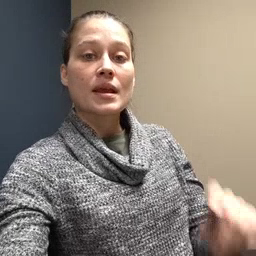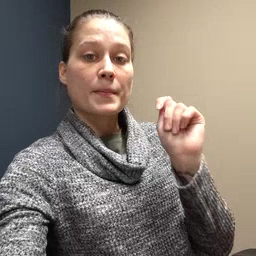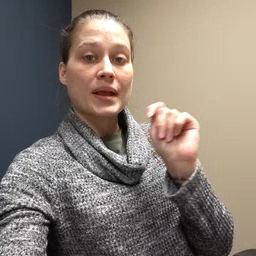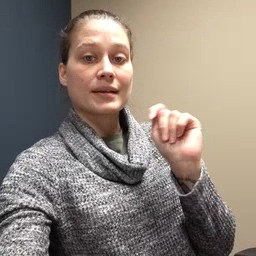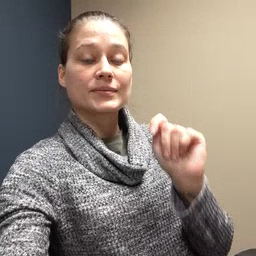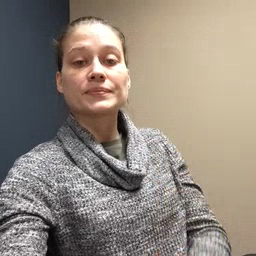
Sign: potty